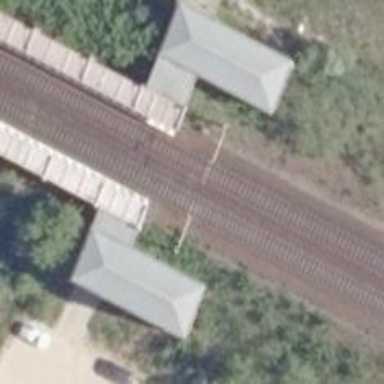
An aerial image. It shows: Close-up of railway platform edge.